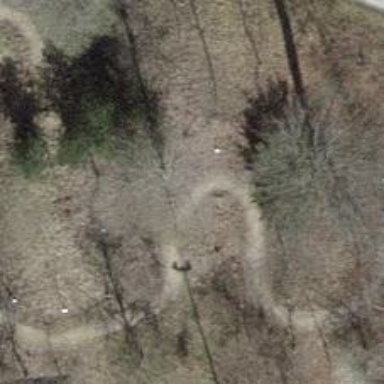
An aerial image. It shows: Path with excellent visibility for trail.